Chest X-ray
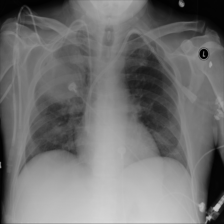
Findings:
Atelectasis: negative
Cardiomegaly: negative
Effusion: negative
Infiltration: positive
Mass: positive
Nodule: negative
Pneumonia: negative
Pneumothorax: negative
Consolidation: negative
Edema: negative
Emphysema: negative
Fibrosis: negative
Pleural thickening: negative
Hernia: negative